Question: When i try to run a project using this dll. i get the following error:
> Could not load file or assembly 'Microsoft.WindowsAPICodePack.Shell,
Version=1.0.0.0, Culture=neutral, PublicKeyToken=90ba9c70f846762e' or
one of its dependencies. The system cannot find the file specified.
I've tried all possible combinations of these properties:

Also tried re-adding the reference.
There are two projects in the solution, the reference is in both (if that info is of any use).
It's a C#, .NET 4 project.
What is causing the error?
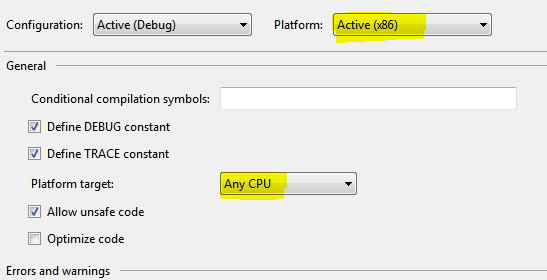
Answer: even MS package gives the same error, I did install this one <URL> and it worked perfectly
<URL>